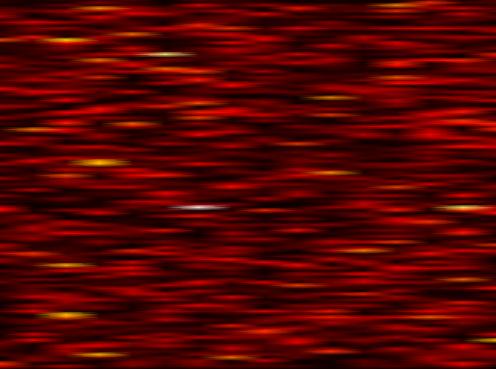
Label: WOLA